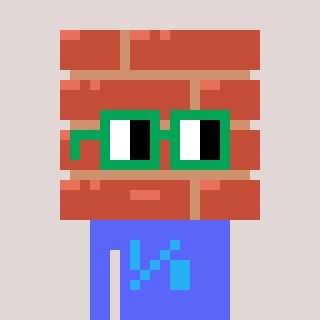
a pixel art character with square green glasses, a wall-shaped head and a purple-colored body on a warm background